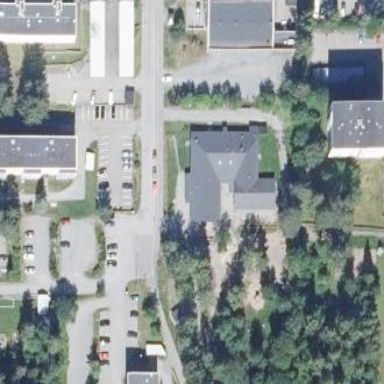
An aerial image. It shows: Kindergarten.